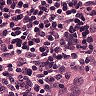
Metastatic tissue present: yes